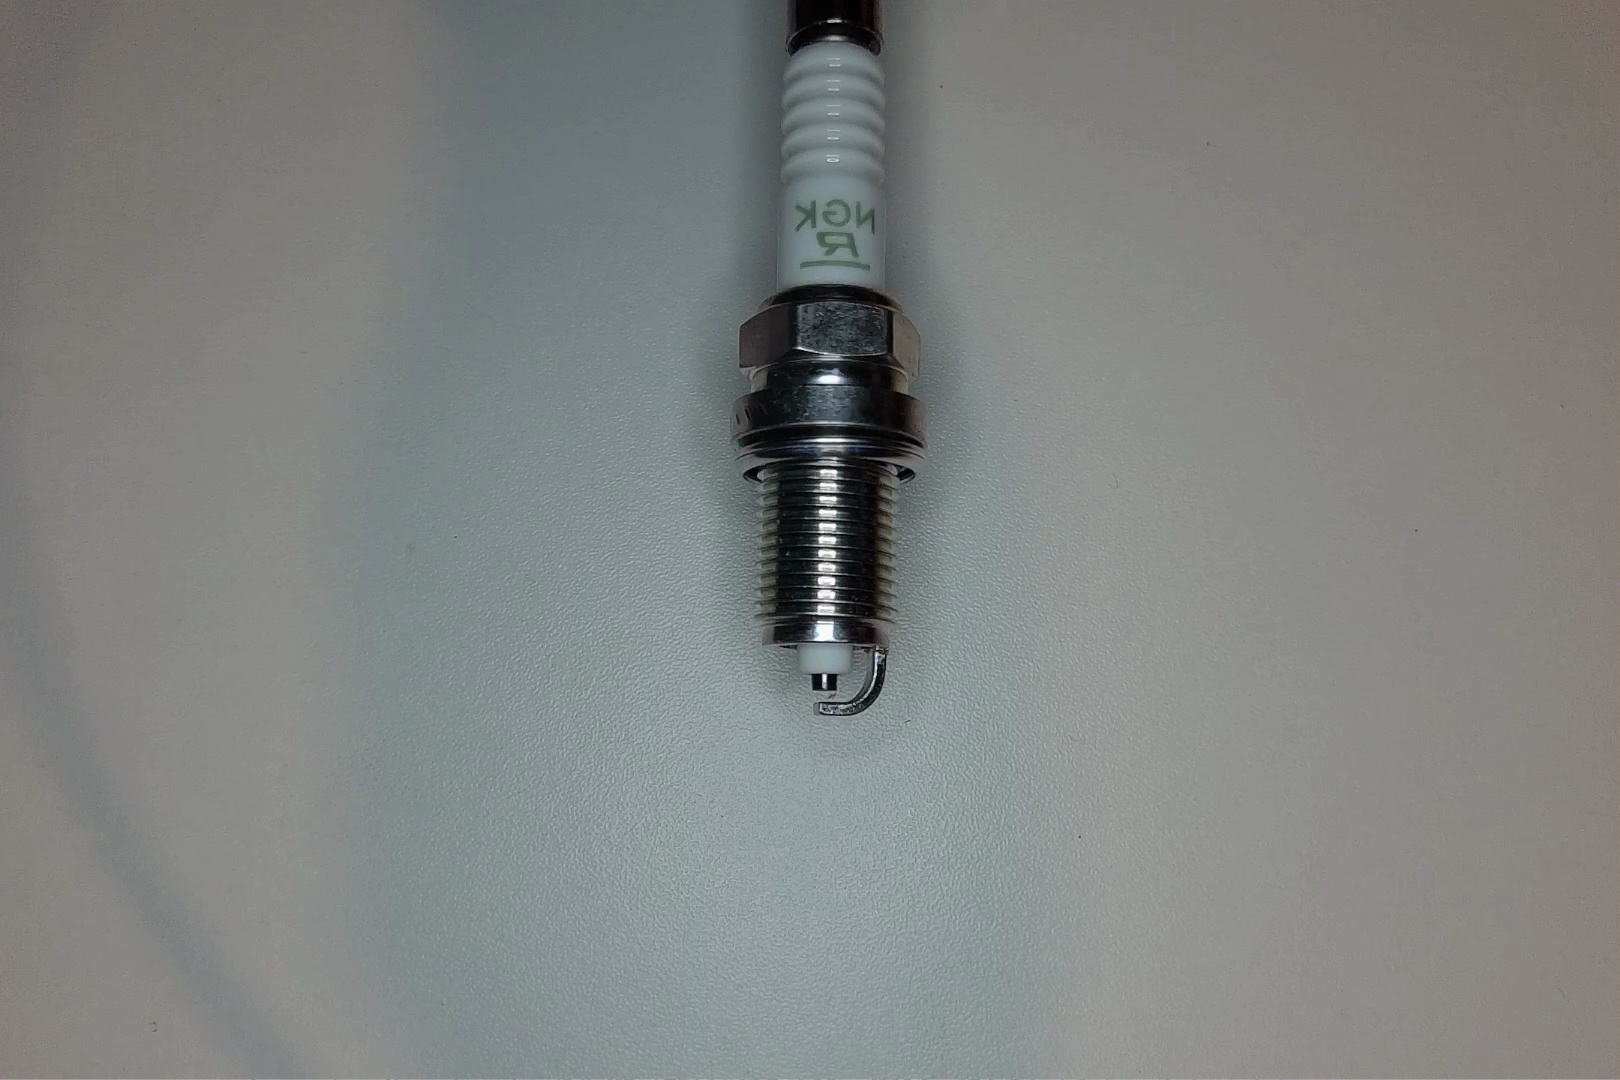
Label: normal